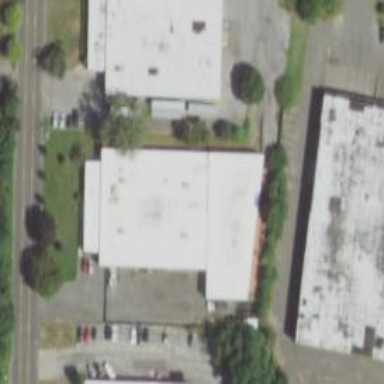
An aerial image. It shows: Commercial building.